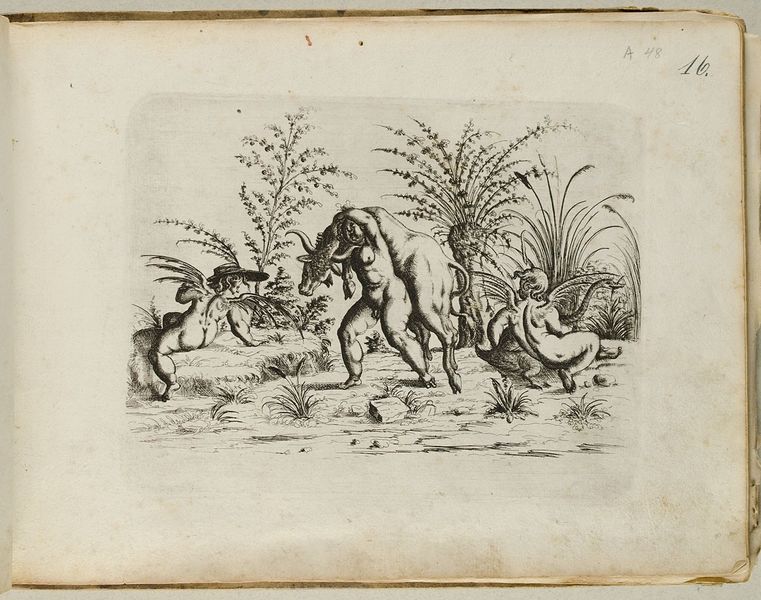
Titel: Drei Putten, Blatt aus dem 'Neuw Grotteßken Buch'
Künstler: Christoph Jamnitzer
Standort: Hamburg
Institution: Museum für Kunst und Gewerbe Hamburg
Schlagwörter: baum, flügel, fuß, nackt, weiß, bäume, schwarz, gras, wiese, mensch, natur, schilf, strauch, weide, boden, drei, engel, papier, gans, schwan, grafik, graphik, kuh, rind, ornamente, fotografie, photographie, draußen, druckgraphik, druckgrafik, radierung, mythos, nackte frau, putten, stier, herkules, amoretten, wasserzeichen, rindvieh, leda, knorpelwerk, reproduktionen, härner, druckerzeugnisse, sträucher, ornamentstich, vorlageblätter, kretischen, toter ochse